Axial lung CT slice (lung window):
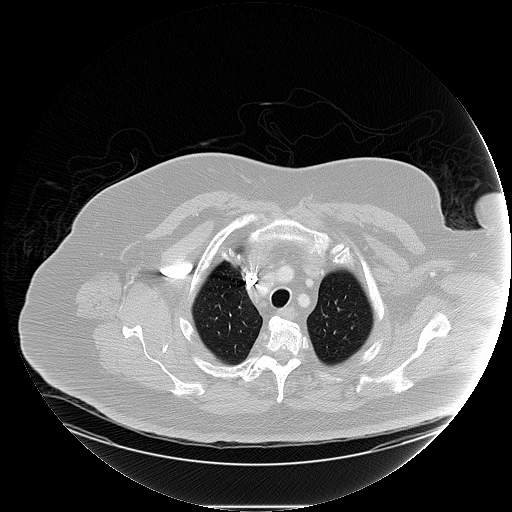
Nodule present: no